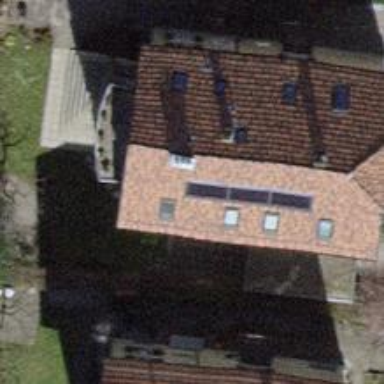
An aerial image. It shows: Tile-roofed apartment building.